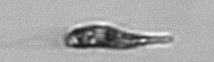
Label: Euglena